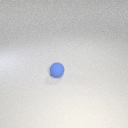
small blue rubber sphere